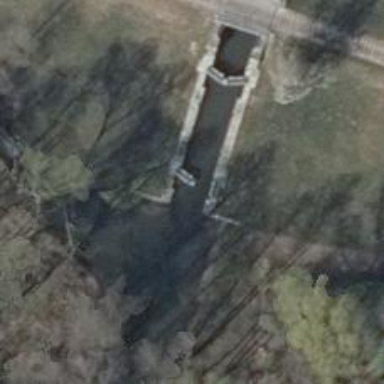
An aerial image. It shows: Lock gate on waterway.